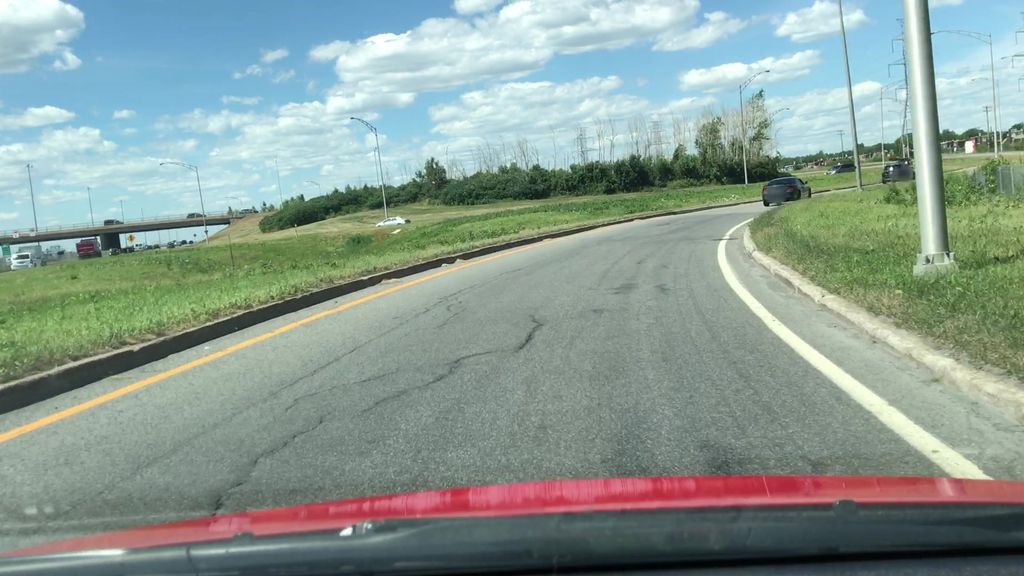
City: montreal